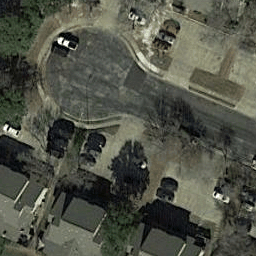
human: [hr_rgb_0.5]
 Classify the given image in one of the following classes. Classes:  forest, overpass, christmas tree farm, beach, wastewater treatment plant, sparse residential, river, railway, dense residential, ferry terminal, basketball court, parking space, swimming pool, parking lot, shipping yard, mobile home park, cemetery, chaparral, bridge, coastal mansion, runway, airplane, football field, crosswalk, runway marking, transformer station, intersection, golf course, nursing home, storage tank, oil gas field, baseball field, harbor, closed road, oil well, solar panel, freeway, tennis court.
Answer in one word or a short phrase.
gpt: closed road